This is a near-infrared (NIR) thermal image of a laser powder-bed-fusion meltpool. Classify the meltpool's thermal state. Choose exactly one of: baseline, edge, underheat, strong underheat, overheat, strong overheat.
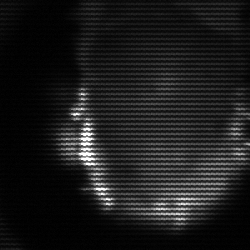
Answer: baseline